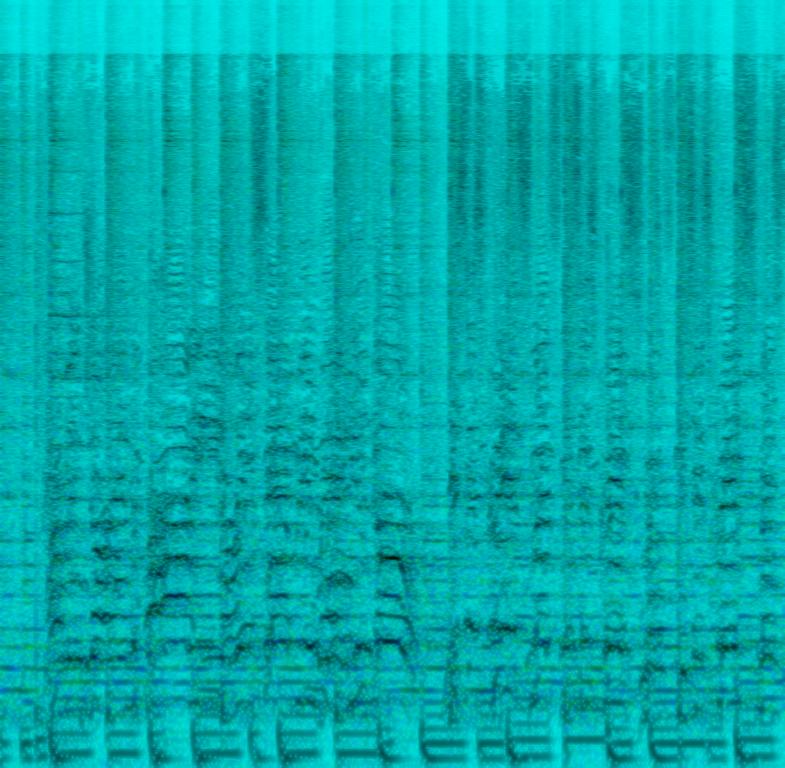
This pop song features a male and female voice singing the main melody. There are backing voices singing fills in between lines. Children sing in the background. This is accompanied by percussion playing a simple beat. The bass plays the root notes of the chords. A synth plays a pedal chord in staccato. This song can be played at the end credits of a holiday movie.